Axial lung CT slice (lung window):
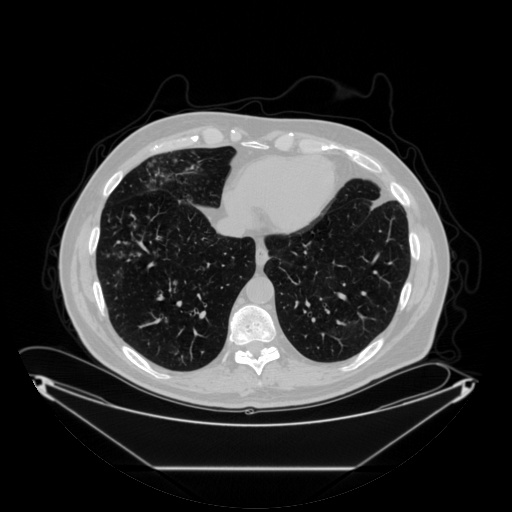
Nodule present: no